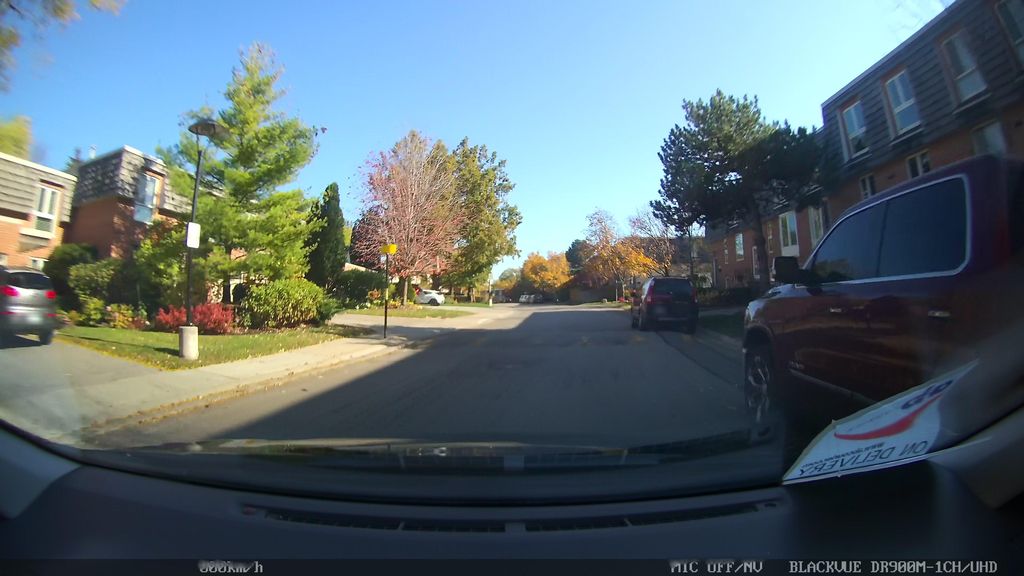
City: toronto